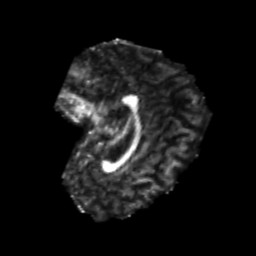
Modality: FA
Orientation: sagittal
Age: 21
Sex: female
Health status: healthy
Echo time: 0.074 s